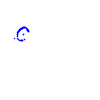
Particle: proton